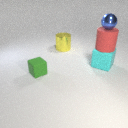
small blue metal sphere above large cyan rubber cube